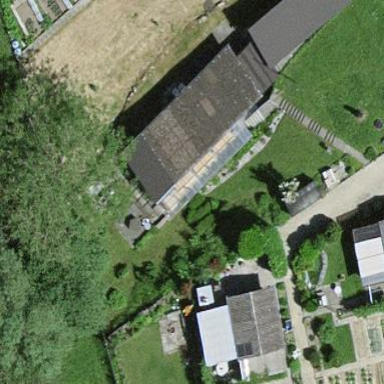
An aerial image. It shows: Barn.